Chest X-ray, AP view. Patient: 51 years old, sex M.
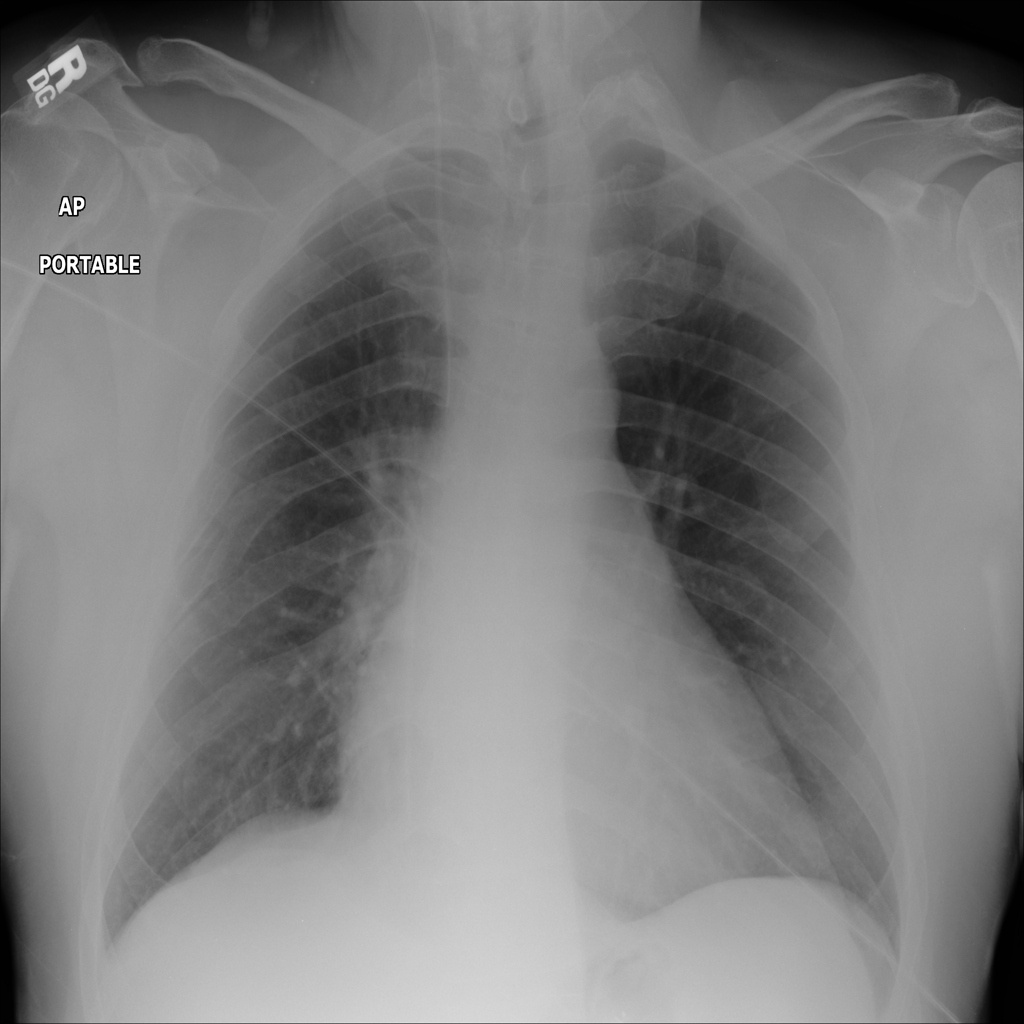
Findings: No Finding